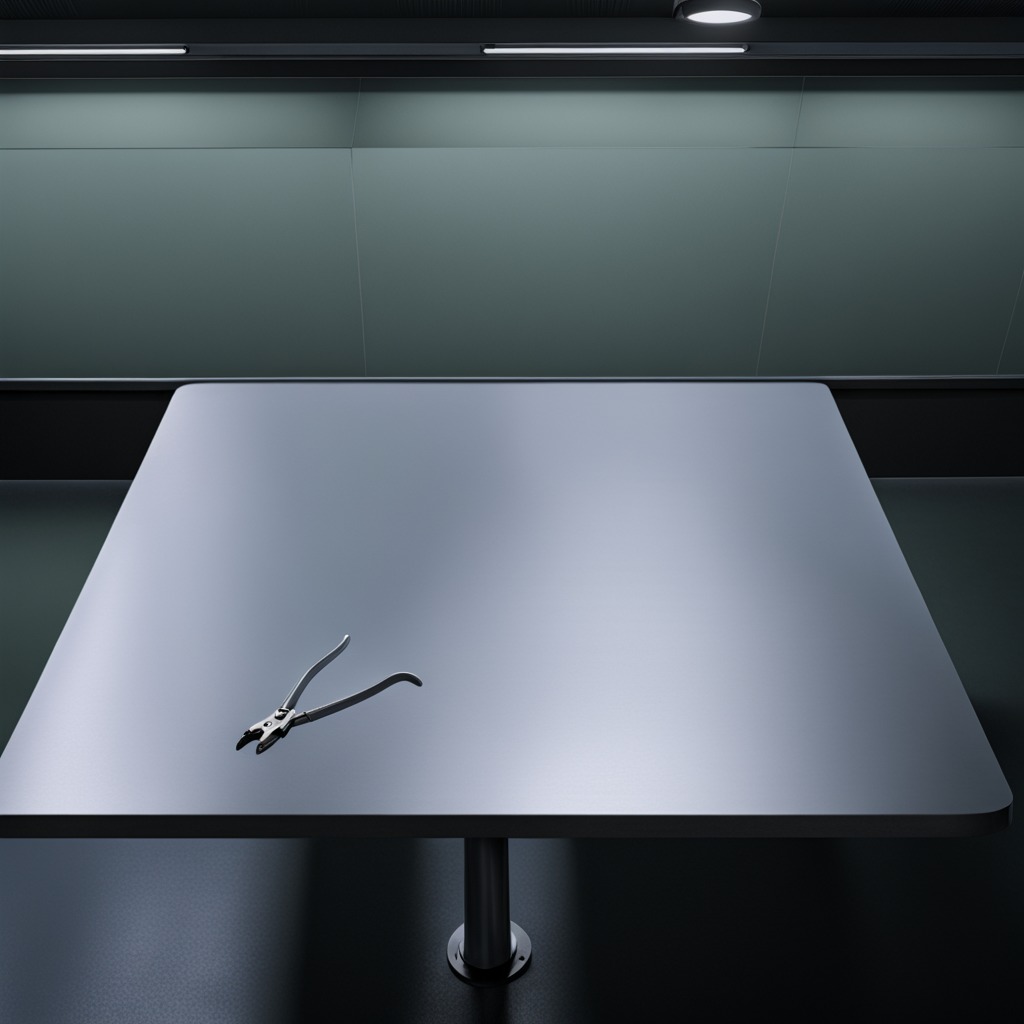
A plier is lying on the table in a railway signal maintenance room.